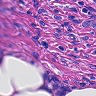
Metastatic tissue present: yes